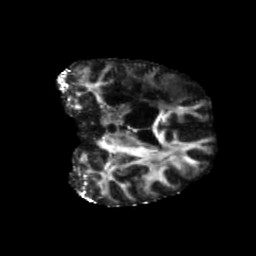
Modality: FA
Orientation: coronal
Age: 60
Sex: male
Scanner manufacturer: siemens
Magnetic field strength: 3 T
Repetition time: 5.47 s
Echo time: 0.0854 s